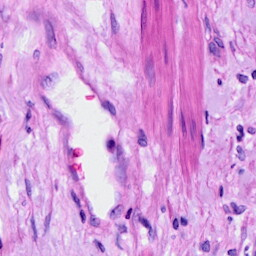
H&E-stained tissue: Ovarian